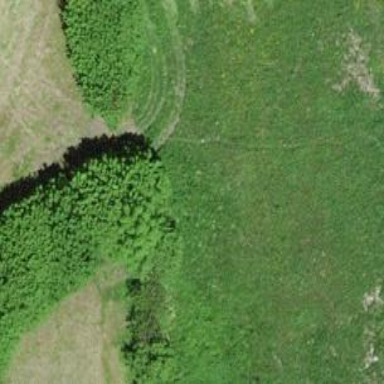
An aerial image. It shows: Hedge acting as barrier.